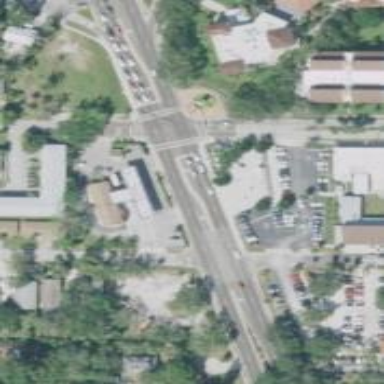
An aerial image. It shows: Marked road crossing.